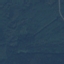
Label: Forest